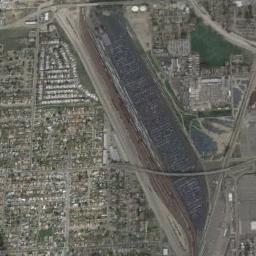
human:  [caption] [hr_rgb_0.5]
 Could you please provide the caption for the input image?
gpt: There are many buildings beside the railway station .

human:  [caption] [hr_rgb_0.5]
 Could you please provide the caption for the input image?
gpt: There are many buildings beside the black railway station .

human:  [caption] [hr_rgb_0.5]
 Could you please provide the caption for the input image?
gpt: The railway station with some railways is surrounded by lots of buildings and an overpass is over the railways .